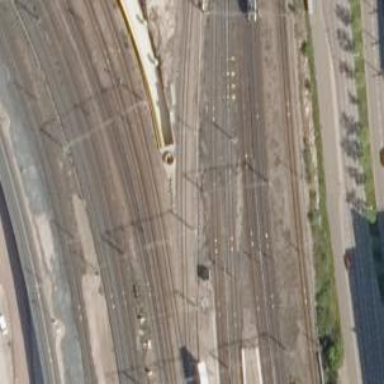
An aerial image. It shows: Railway signal.